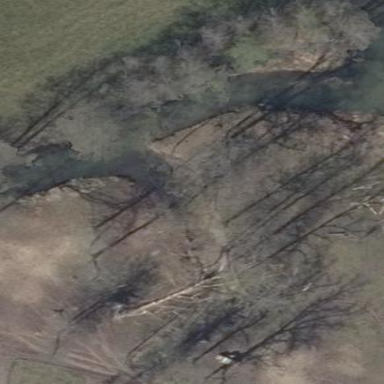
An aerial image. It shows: Natural oxbow water feature.